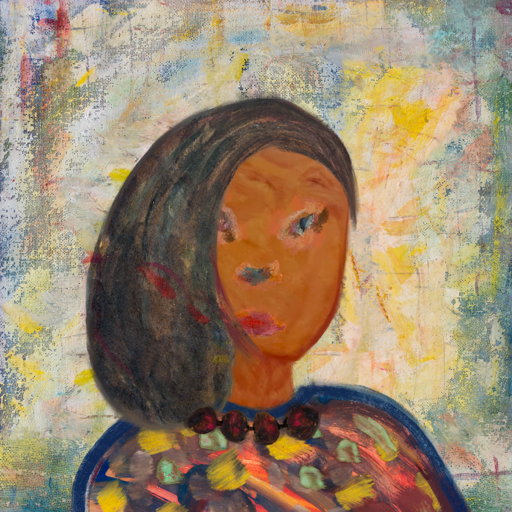
Background: Irani, Head And Neck Front: Pious_Lady, Face Front: Boggyland, Bust: Mother_And_Son_Mother, Hair Front: Gypsy_Mother, Head Accessory: Blank, Second Necklace: Blank, Necklace: Mosgoul, Baby: Blank